Question: In my interface I have a row of containers like this
.
The idea is that when I pass my finger on these containers, the one under my finger gets bigger (and other changes but that's not the point).
I know how to use 'GestureDetector' and get it bigger when I tap on the container with "onTap". But if you keep your finger down and drag it to another container nothing change. Idealy I'd like to be able to detect when the user pass his finger hover a container while touching the screen.
Appreciate if someone can advise. Thank you in advance!
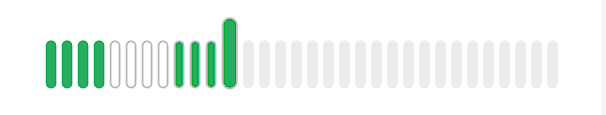
Answer: You can use 'onVerticalDragUpdate' on 'GestureDetector'.
'''
class DraUILien extends StatefulWidget {
const DraUILien({super.key});
@override
State<DraUILien> createState() => _DraUILienState();
}
class _DraUILienState extends State<DraUILien> {
int? activeIndex;
final double containerWidth = 30;
@override
Widget build(BuildContext context) {
return Scaffold(
body: Center(
child: GestureDetector(
onVerticalDragUpdate: (details) {
activeIndex =
details.localPosition.dx ~/ (containerWidth + 16); //16 padding
setState(() {});
},
child: SizedBox(
height: 200,
child: Row(
children: List.generate(
10,
(index) => Padding(
padding: const EdgeInsets.all(8.0),
child: AnimatedContainer(
duration: Duration(milliseconds: 300),
color: index == activeIndex ? Colors.blue : Colors.grey,
width: containerWidth,
height: index == activeIndex ? 200 : 100,
),
),
),
),
),
)),
);
}
}
'''
Play with the logic for more customization. If you need onTap functionality try including onPanDown